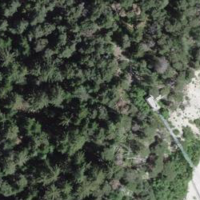
EUNIS habitat code: 43
Species observed at this site:
Anthocharis cardamines
Podarcis muralis
Hippocrepis emerus
Buteo buteo
Silene nutans